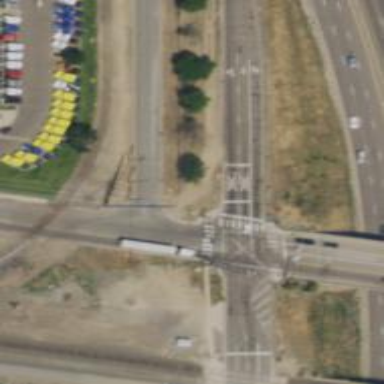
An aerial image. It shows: Secondary link road.